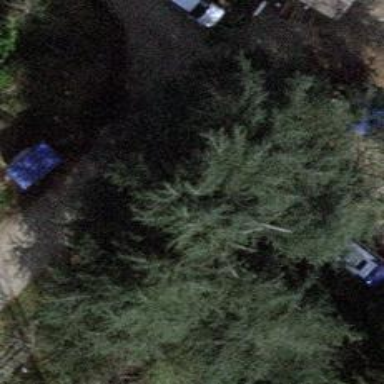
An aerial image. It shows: Evergreen tree with needle-leaved leaves.